Interaction volume radius: 5 \u00c5
Interaction volume height: 20 \u00c5
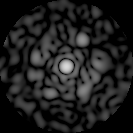
Disorder parameter: 0.7527